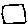
Label: square